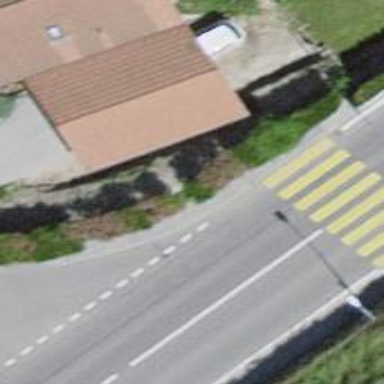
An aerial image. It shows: Sidewalk.